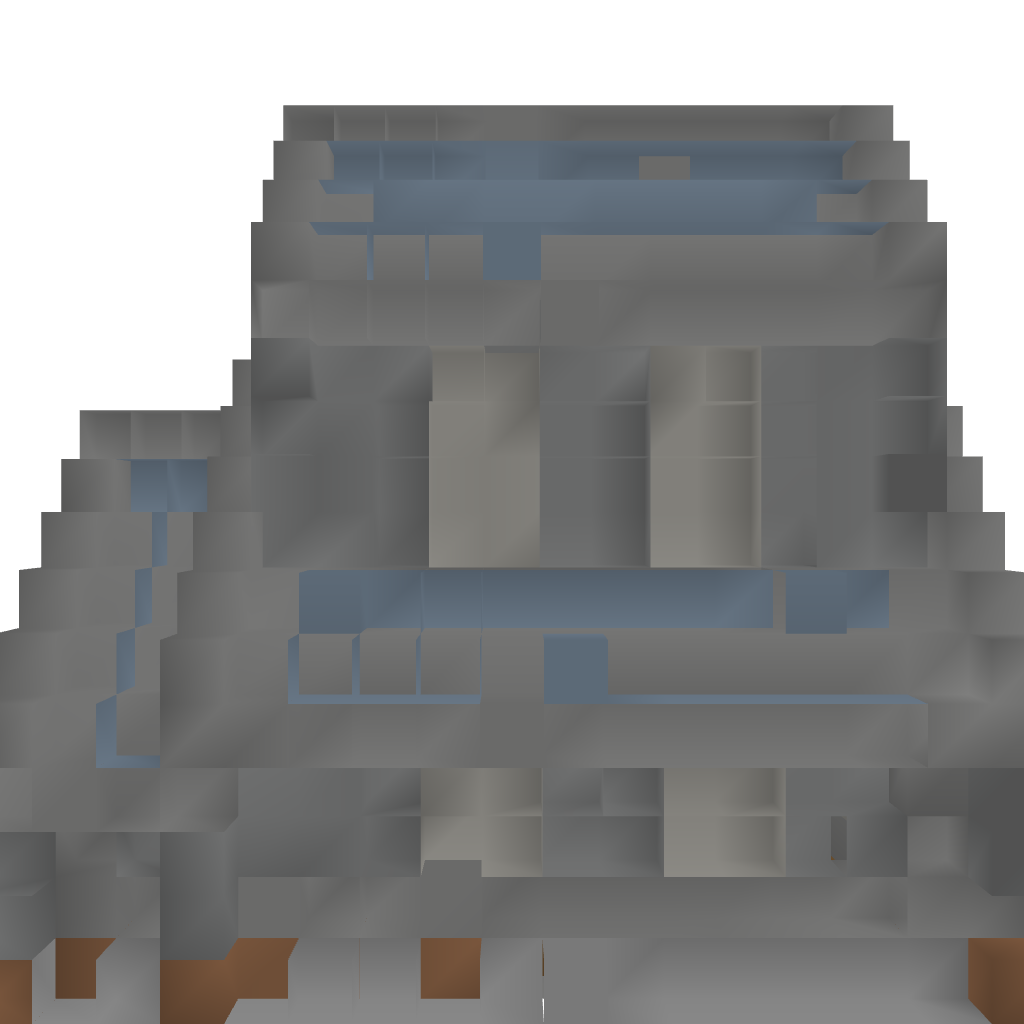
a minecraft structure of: Small Stone Chapel